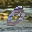
Label: 0